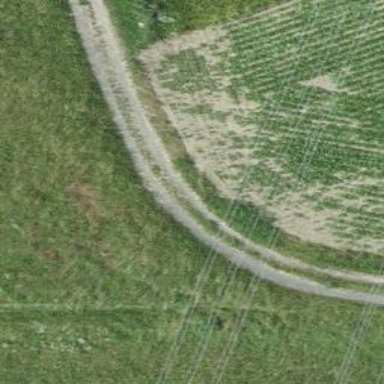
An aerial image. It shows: Gravel track with track type of grade3.